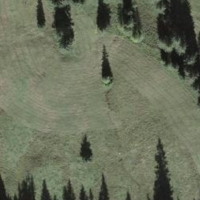
EUNIS habitat code: 23
Species observed at this site:
Tettigonia cantans
Miramella alpina